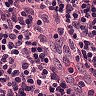
Metastatic tissue present: no